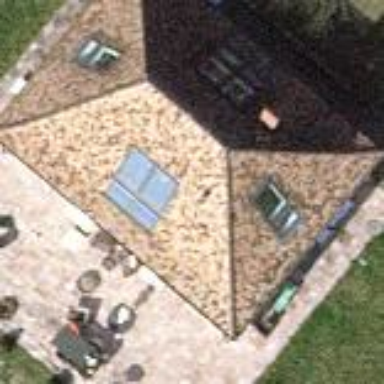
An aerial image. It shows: Building with hipped roof shape.